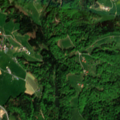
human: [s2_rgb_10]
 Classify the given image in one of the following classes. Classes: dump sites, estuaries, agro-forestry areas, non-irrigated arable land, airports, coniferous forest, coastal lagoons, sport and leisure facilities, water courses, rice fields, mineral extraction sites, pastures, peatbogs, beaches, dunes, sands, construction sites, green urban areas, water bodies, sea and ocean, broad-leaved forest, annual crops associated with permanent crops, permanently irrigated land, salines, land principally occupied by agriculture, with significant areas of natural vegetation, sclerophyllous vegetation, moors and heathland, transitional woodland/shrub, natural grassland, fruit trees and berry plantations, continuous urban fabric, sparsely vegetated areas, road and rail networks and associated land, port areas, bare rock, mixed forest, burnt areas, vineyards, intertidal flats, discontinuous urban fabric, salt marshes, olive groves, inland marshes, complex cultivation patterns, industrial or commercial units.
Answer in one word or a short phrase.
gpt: pastures, complex cultivation patterns, broad-leaved forest